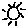
Label: sun